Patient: sex M, age 94
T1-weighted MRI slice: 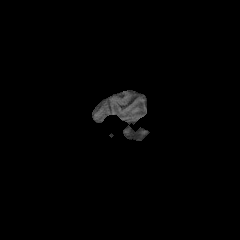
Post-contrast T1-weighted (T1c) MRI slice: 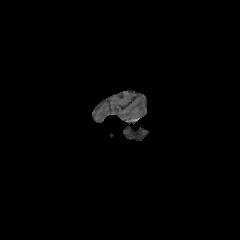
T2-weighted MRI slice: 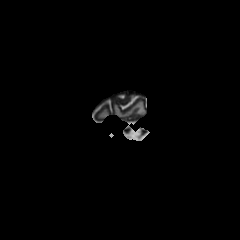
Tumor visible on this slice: yes
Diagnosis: Glioblastoma, IDH-wildtype
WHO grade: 4